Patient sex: M
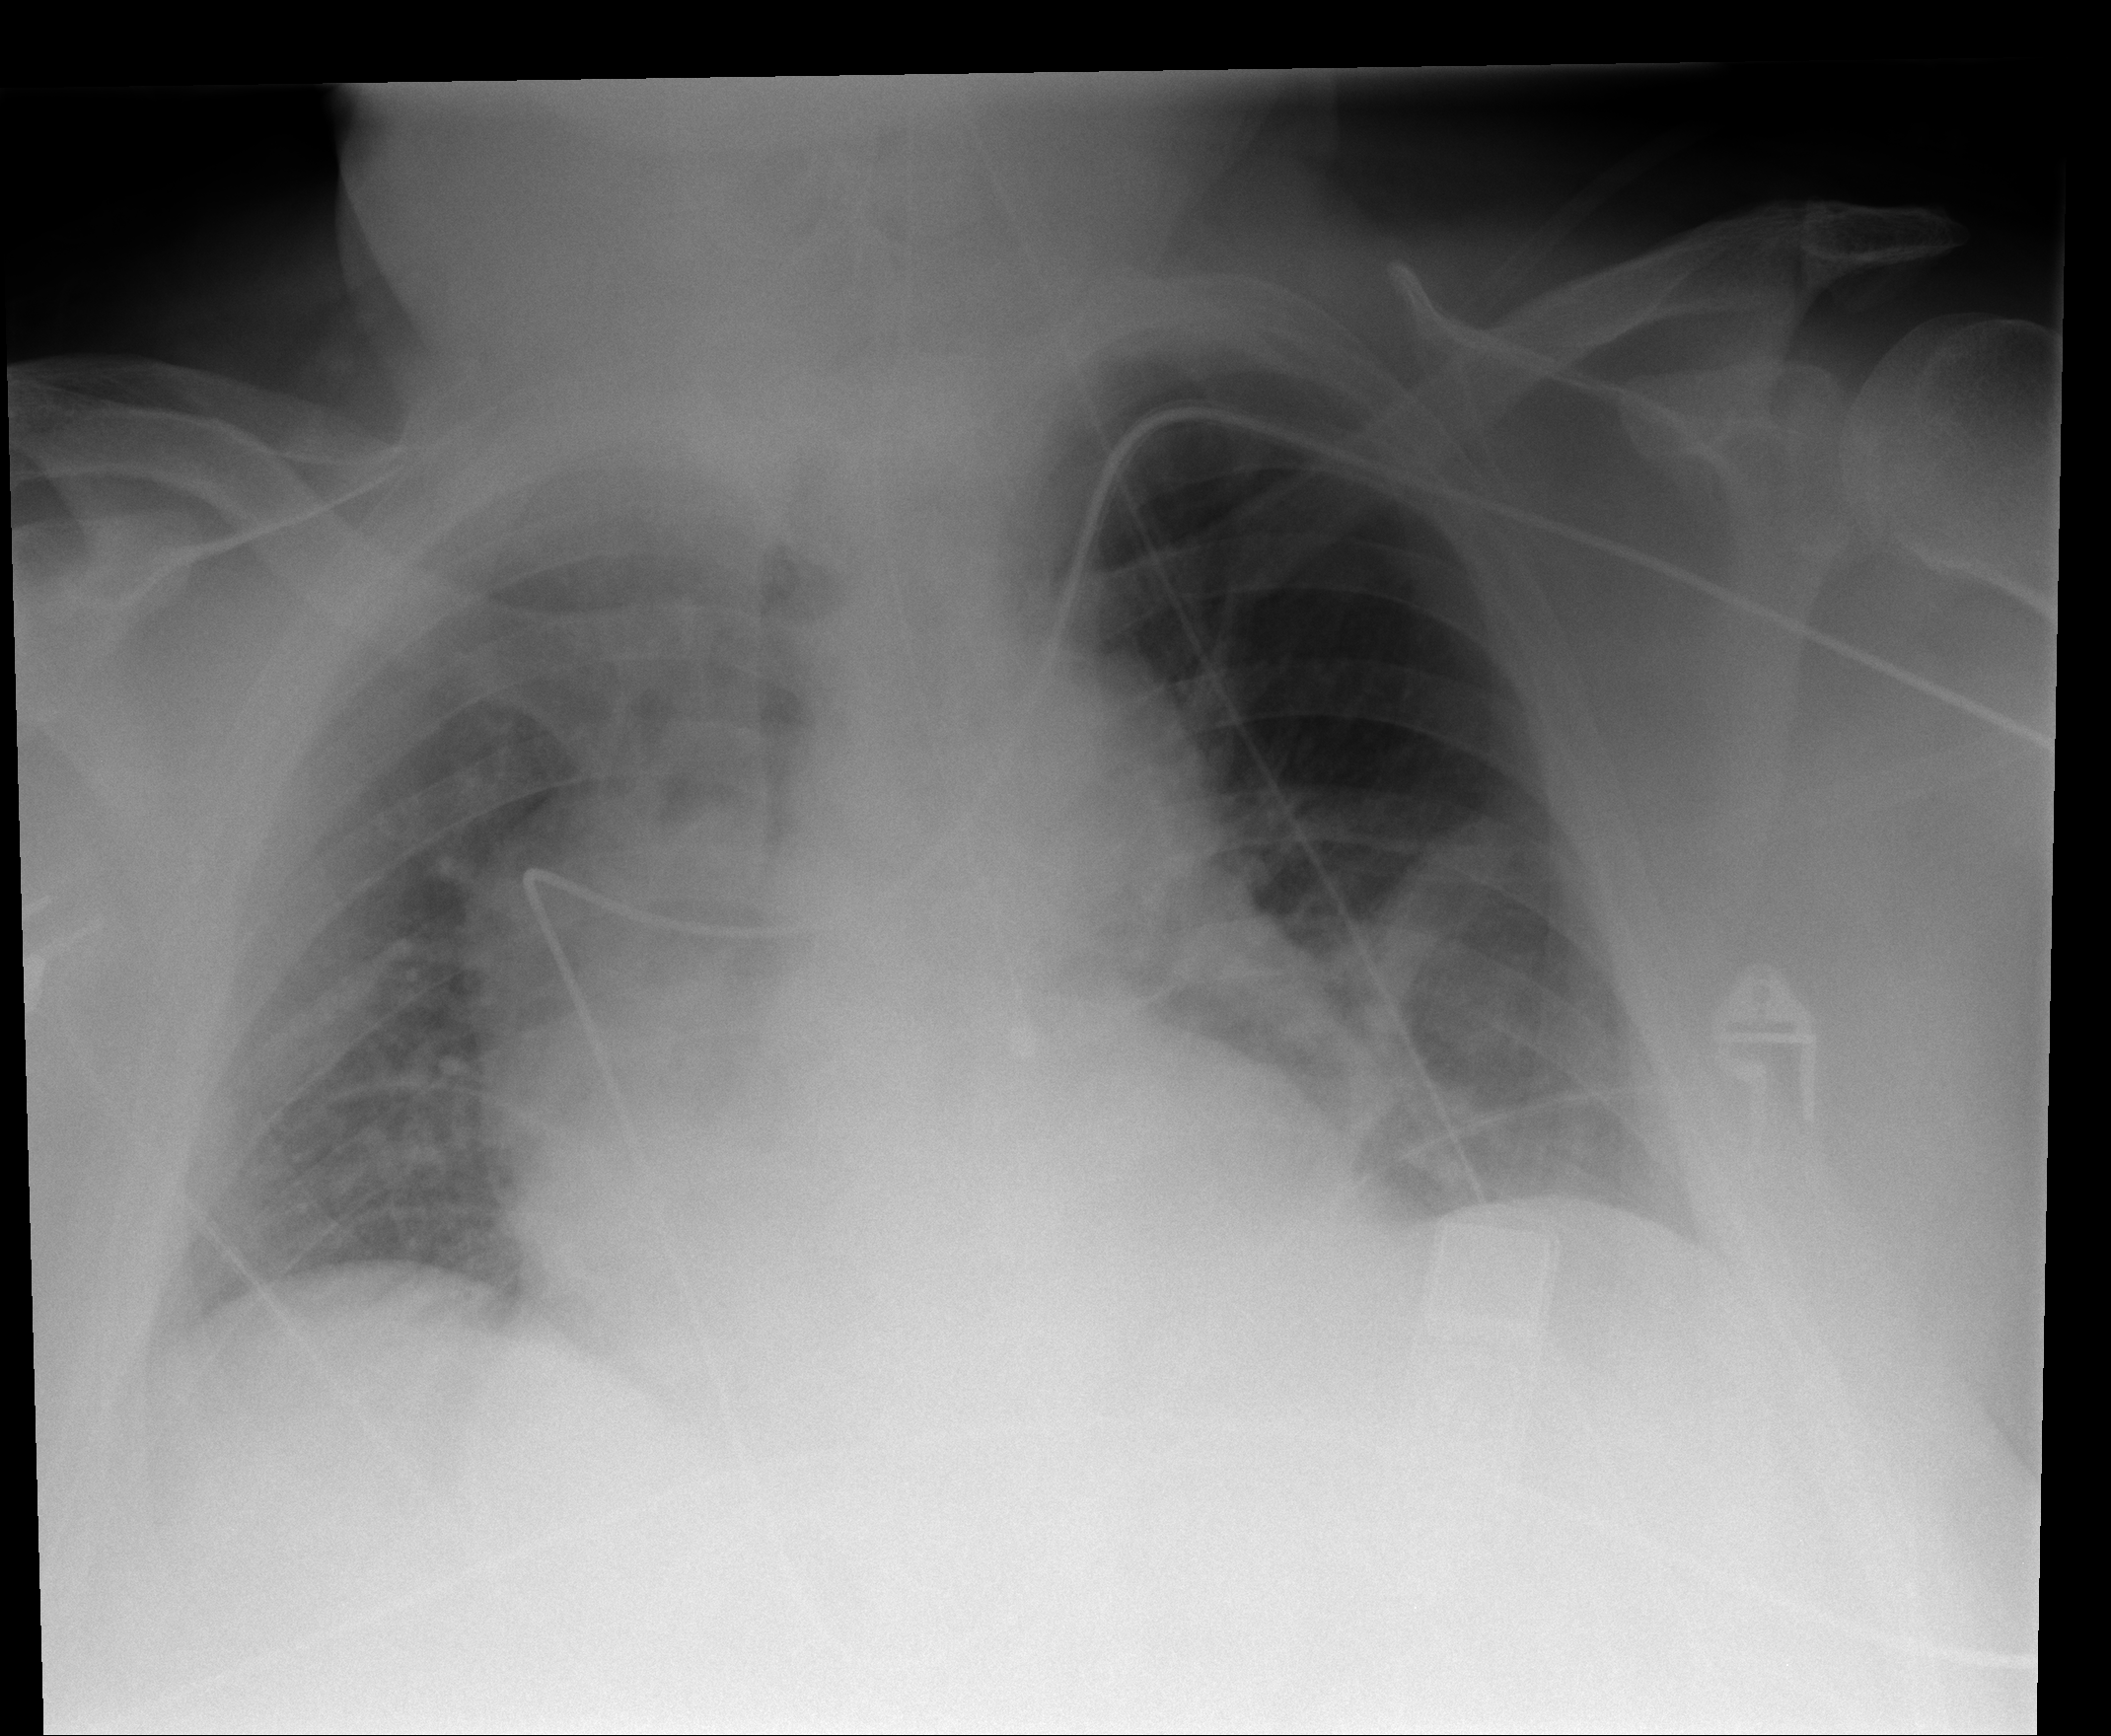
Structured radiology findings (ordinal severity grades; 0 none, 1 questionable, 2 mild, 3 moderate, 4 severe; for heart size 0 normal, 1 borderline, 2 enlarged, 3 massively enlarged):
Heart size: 2
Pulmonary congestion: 2
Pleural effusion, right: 0
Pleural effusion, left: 0
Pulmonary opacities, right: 2
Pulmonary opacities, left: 0
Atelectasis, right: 2
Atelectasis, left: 3